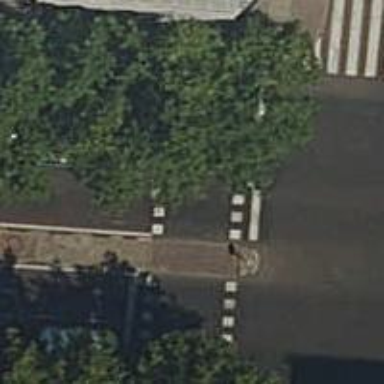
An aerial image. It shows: Footway with traffic signals at crossing.